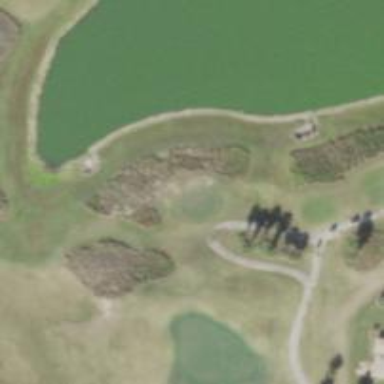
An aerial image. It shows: Path designated for golf carts.